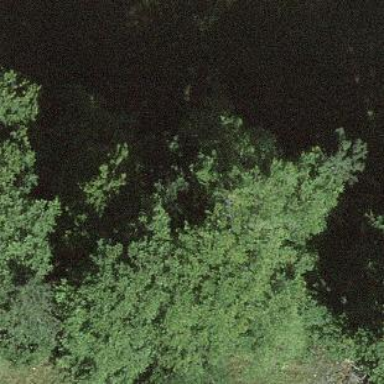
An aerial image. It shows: Forest area.